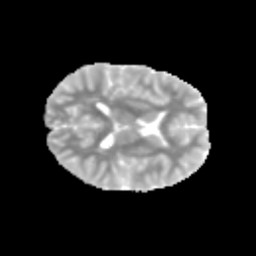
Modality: MD
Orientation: axial
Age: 10
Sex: female
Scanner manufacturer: siemens
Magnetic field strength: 3 T
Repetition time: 3.8 s
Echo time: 0.07 s